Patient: sex M, age 64
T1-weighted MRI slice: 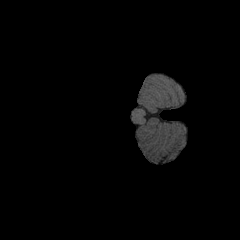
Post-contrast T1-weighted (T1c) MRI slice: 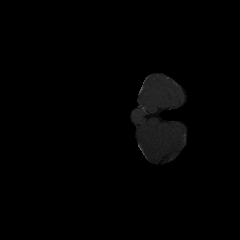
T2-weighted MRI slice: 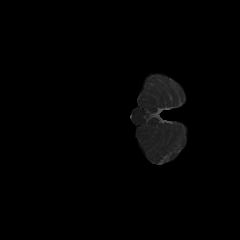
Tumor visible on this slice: no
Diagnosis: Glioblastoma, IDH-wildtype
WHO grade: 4